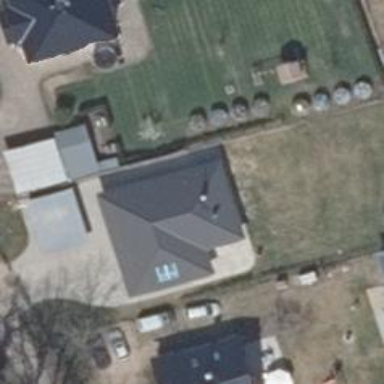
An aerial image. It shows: Hipped roof on residential building.